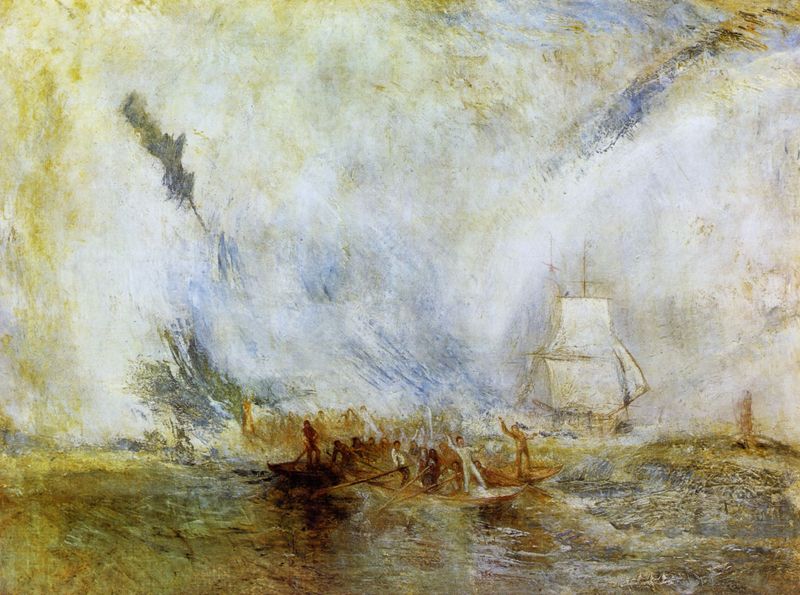
Titel: Walfänger
Künstler: William Turner
Standort: London
Institution: Tate Gallery
Schlagwörter: blau, dunkel, gemälde, himmel, mann, meer, schatten, wasser, weiß, wolken, fluss, frauen, gelb, grün, impressionismus, landschaft, menschen, ocker, see, ufer, bewegung, braun, frau, grau, hell, licht, männer, orange, pastell, schwarz, rot, wolke, beige, leute, malerei, anzug, mensch, bild, horizont, natur, spiegelung, weite, wind, brücke, gewässer, rauch, sonne, insel, gold, england, boot, boote, kahn, paddel, ruder, gischt, schiff, schiffe, segel, segelboot, welle, wellen, ansicht, fischer, mast, schiffer, segelschiff, modern, nebel, figuren, hafen, masten, romantik, angst, aufgewühlt, not, schiffbruch, seenot, seestück, sturm, stürmisch, turner, untergang, unwetter, wetter, wild, ruderboot, ruderer, rudern, impression, segeln, gefahr, seegang, verschwommen, hilfe, sonnenschein, matrosen, lich, seefahrer, rettung, schiffbrüchige, unruhig, winken, schwimmer, beiboot, zweimaster, merr, william, floß, seebild, rettungsboot, schlechtes wetter, william turner, englische romantik, themse, ausgeschifft, segel mast, einbaum, blau himmel, meer#, boog, stumr, sturk, wind aufkommend